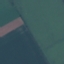
Label: AnnualCrop